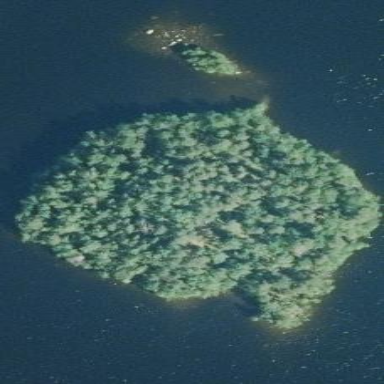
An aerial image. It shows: Island covered with woodland.